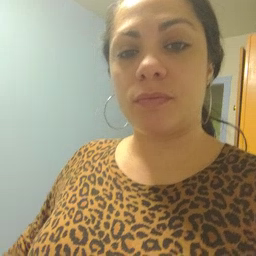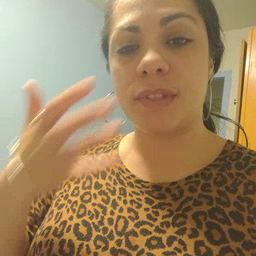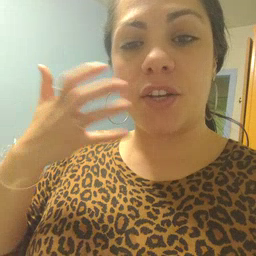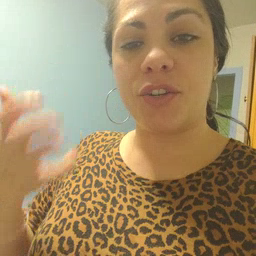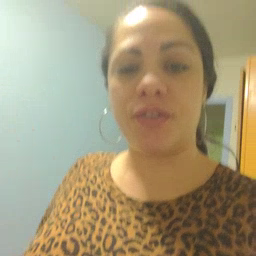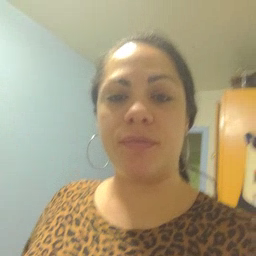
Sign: tiger